Aerial crown-view tile of a tropical tree (Barro Colorado Island, Panama), acquired 20240716:
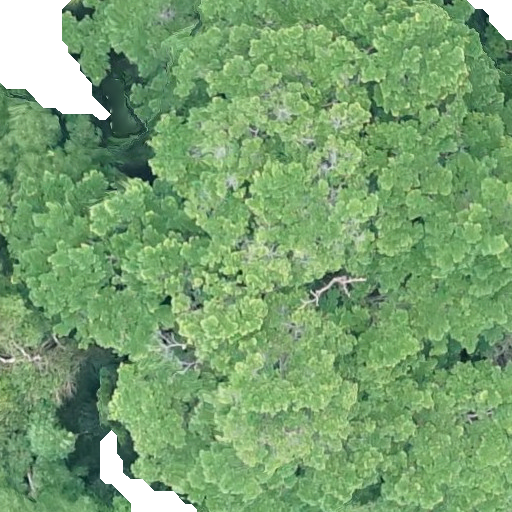
Species: Terminalia amazonia
GBIF accepted scientific name: Terminalia amazonica
Crown area: 610.872 m²